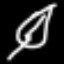
Label: leaf